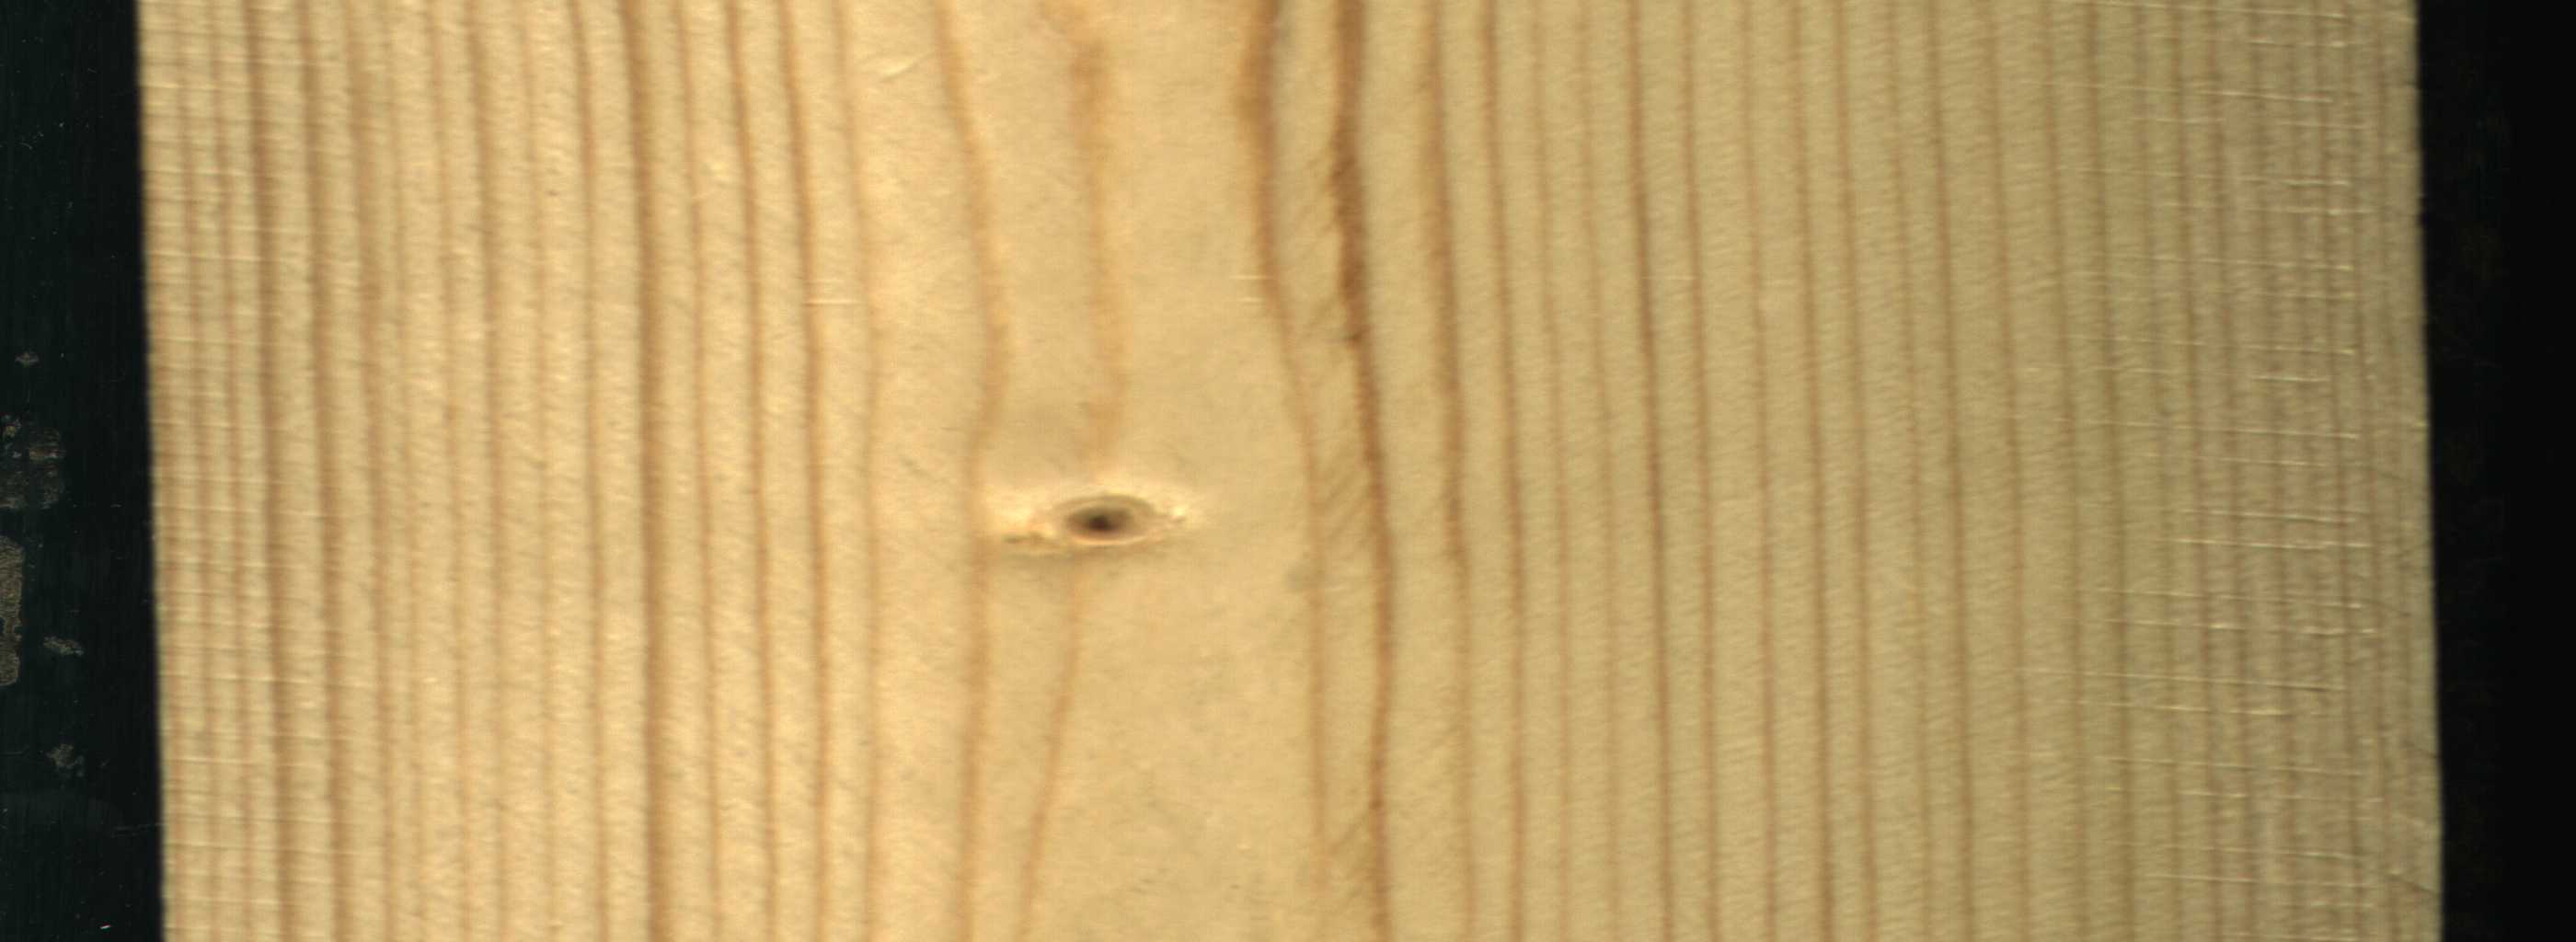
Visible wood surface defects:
Live_Knot